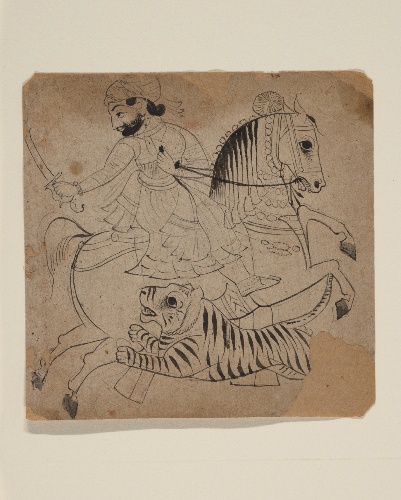
Date: ca. 1830
Object type: Painting
Classification: Paintings
Medium: Ink and translucent watercolor on paper
Culture: Western India, Rajasthan, Udaipur or Kota
Dimensions: Framed (sight): 4 3/4 x 4 3/4 in. (12.1 x 12.1 cm)
Department: Asian Art
Credit line: Gift of Subhash Kapoor, in memory of his parents, Smt Shashi Kanta and Shree Parshotam Ram Kapoor, 2008
Accession year: 2008
Repository: Metropolitan Museum of Art, New York, NY
Tags: Horses|Hunting|Tigers|Men